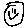
Label: smiley face